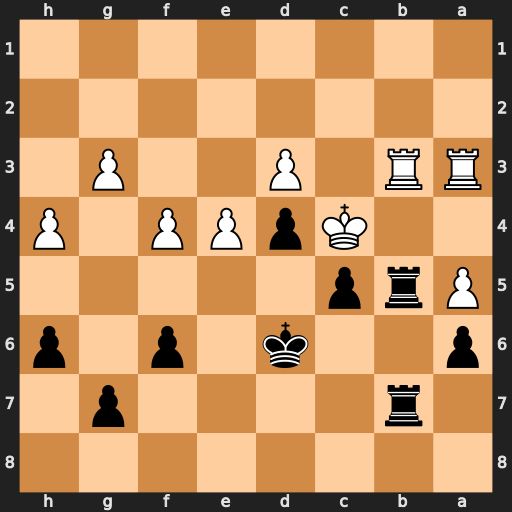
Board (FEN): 8/1r4p1/p2k1p1p/Prp5/2KpPP1P/RR1P2P1/8/8
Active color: b
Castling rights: -
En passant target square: -
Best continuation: Rb4+ Rxb4 Rxb4#